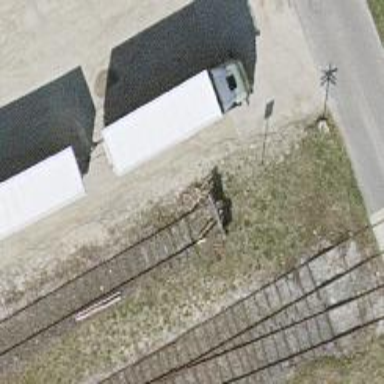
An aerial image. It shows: Railway yard with one track.